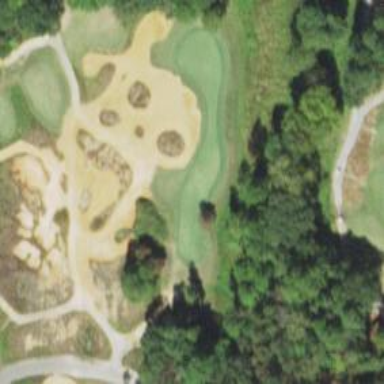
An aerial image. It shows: Golf hole.